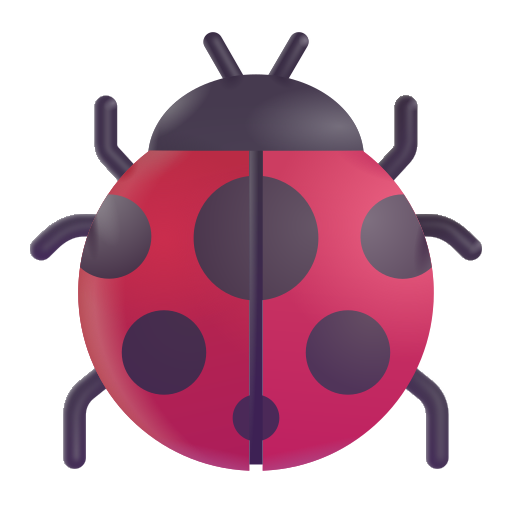
lady beetle color